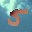
Label: 5